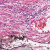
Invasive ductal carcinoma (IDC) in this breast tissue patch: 0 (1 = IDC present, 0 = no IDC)